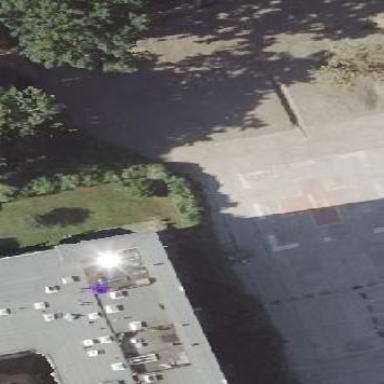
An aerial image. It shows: Helipad with concrete surface.